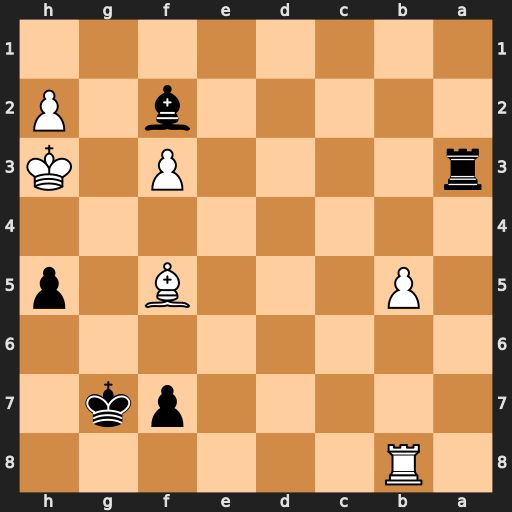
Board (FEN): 1R6/5pk1/8/1P3B1p/8/r4P1K/5b1P/8
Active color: b
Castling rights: -
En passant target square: -
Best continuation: Rxf3+ Kg2 Rxf5